九年级 · 度量几何学
如图, 四边形 $A B C D$ 内接于 $\odot O$, 连接 $A C, B D$, 且 $A C=B C, \angle A D C=130^{\circ}$, 则 $\angle A D B$ 的度数为

( )

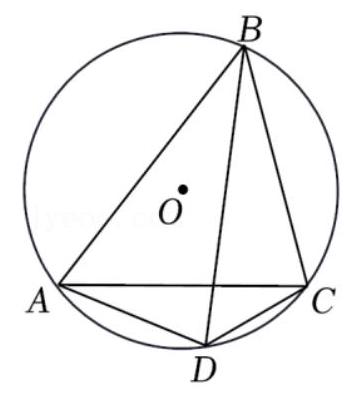
A. $50^{\circ}$
B. $60^{\circ}$
C. $70^{\circ}$
D. $80^{\circ}$

答案: D
解析: 【分析】

本题考查了圆内接四边形的性质, 圆周角定理, 圆心角、弧、弦之间的关系, 等腰三角形的性质等知识点, 能熟记圆内接四边形的对角互补是解此题的关键. 根据圆内接四边形的性质得出 $\angle A B C+$ $\angle A D C=180^{\circ}$, 求出 $\angle A B C=50^{\circ}$, 根据等腰三角形的性质得出 $\angle B A C=\angle A B C=50^{\circ}$, 求出 $\angle A C B=$ $180^{\circ}-\angle A B C-\angle B A C=80^{\circ}$, 根据圆周角定理得出 $\angle A D B=\angle A C B$, 再求出答案即可.

【解答】

解: $\because$ 四边形 $A B C D$ 内接于 $\odot O$,

$\therefore \angle A B C+\angle A D C=180^{\circ}$,

$\because \angle A D C=130^{\circ}$,

$\therefore \angle A B C=50^{\circ}$,

$\because A C=B C$,

$\therefore \angle B A C=\angle A B C=50^{\circ}$,

$\therefore \angle A C B=180^{\circ}-\angle A B C-\angle B A C=80^{\circ}$,

$\therefore \angle A D B=\angle A C B=80^{\circ}$.

故选 $D$.